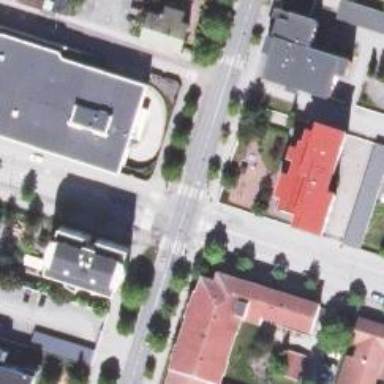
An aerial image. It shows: Crossing road.